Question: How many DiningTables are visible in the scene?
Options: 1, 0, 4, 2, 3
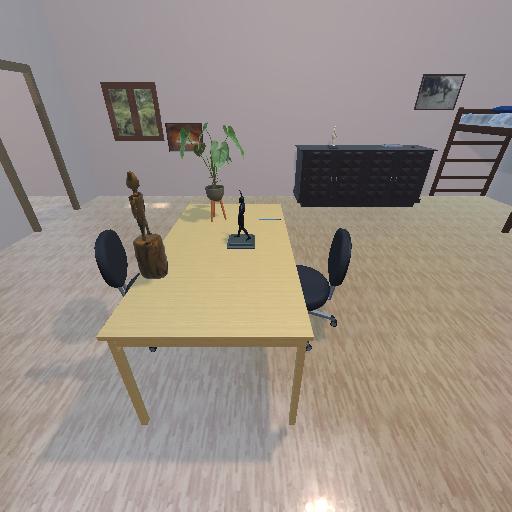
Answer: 1